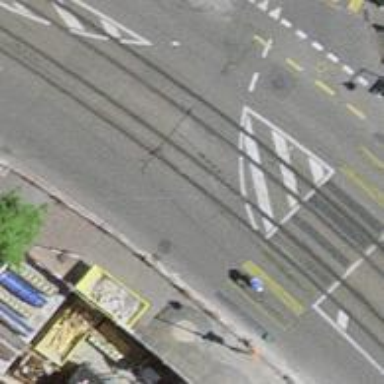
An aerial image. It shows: Tram railway with one electrified contact line.